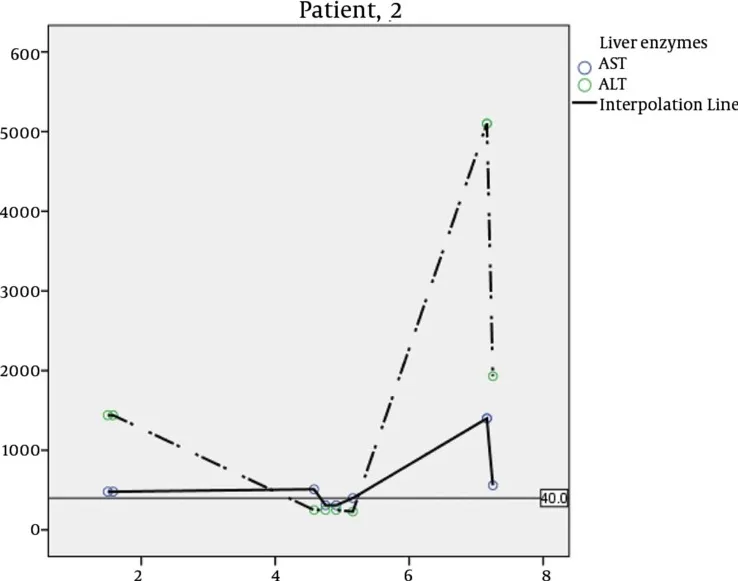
Liver Enzymes Fluctuations in Different Ages of Patient # 2.
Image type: chart (chart)